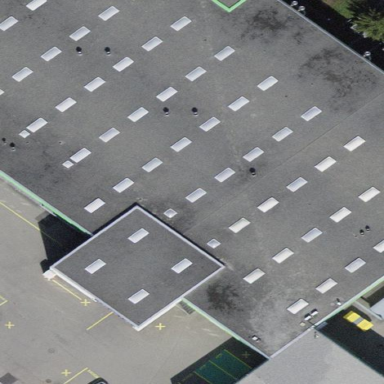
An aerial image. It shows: Industrial building.